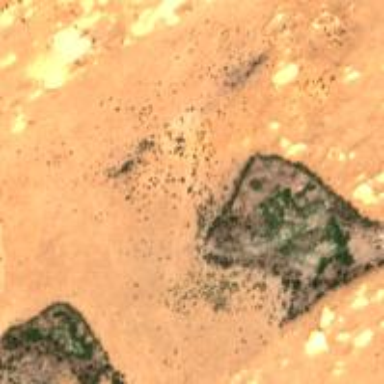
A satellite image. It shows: Orchard filled with date palms.